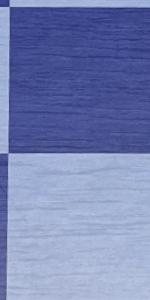
Label: Empty